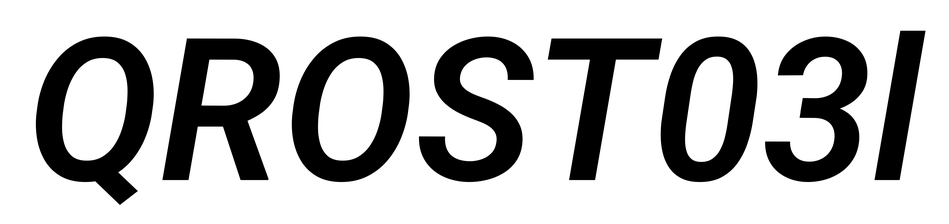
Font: Roboto-Italic_SemiBold_Italic